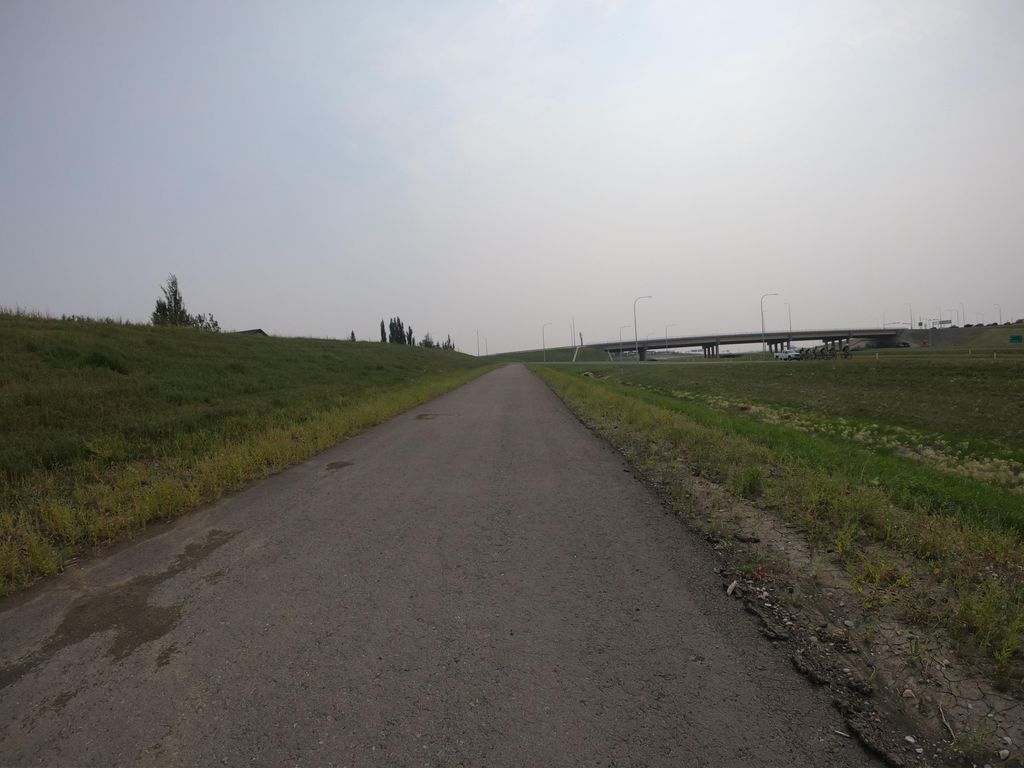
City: calgary